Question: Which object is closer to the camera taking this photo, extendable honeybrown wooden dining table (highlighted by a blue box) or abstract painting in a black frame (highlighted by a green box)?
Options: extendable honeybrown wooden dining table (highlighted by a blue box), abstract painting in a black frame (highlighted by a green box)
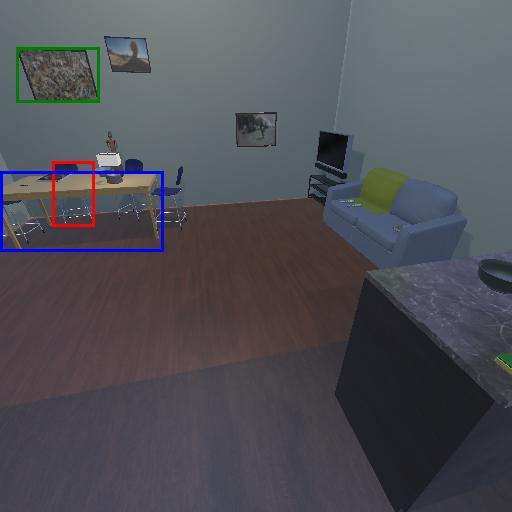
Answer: extendable honeybrown wooden dining table (highlighted by a blue box)